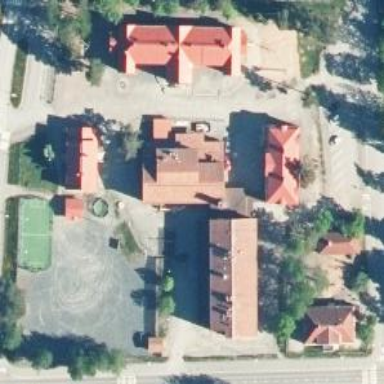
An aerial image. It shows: School.